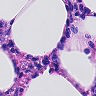
Metastatic tissue present: no